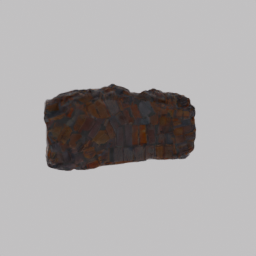
Label: architecture